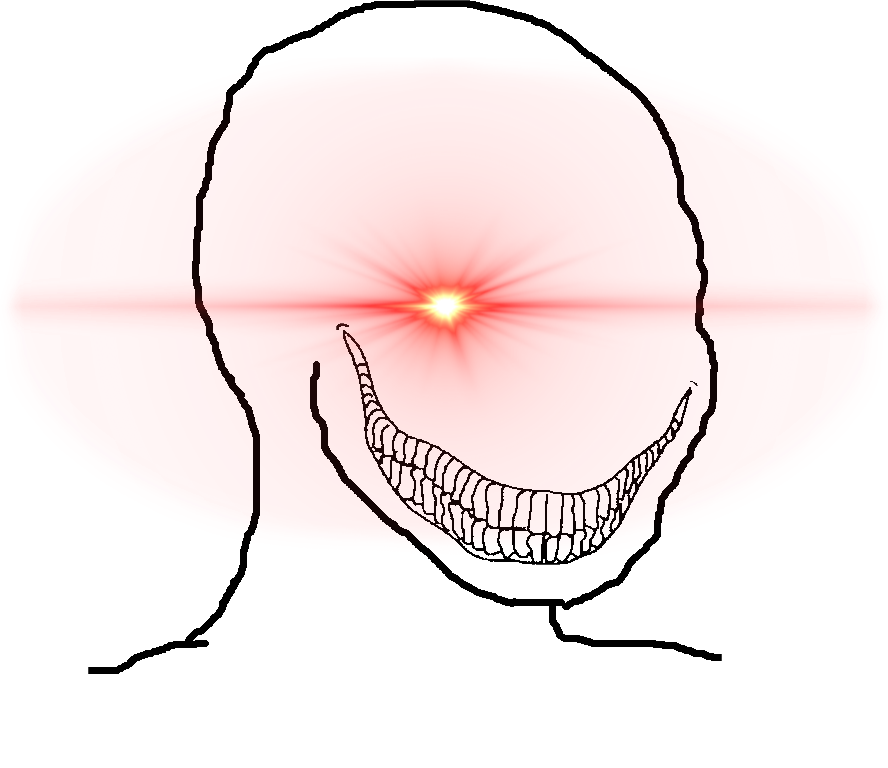
Label: 5_Oomer